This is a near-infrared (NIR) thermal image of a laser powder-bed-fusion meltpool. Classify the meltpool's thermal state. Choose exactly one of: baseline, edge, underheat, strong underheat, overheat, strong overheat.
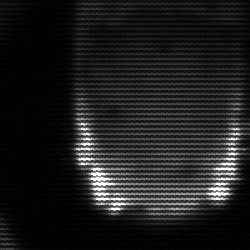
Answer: baseline